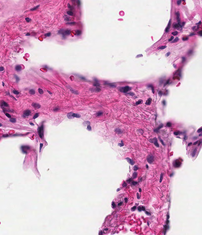
Tumor epithelial tissue: no
Tumor-associated stroma tissue: no
Normal tissue: yes